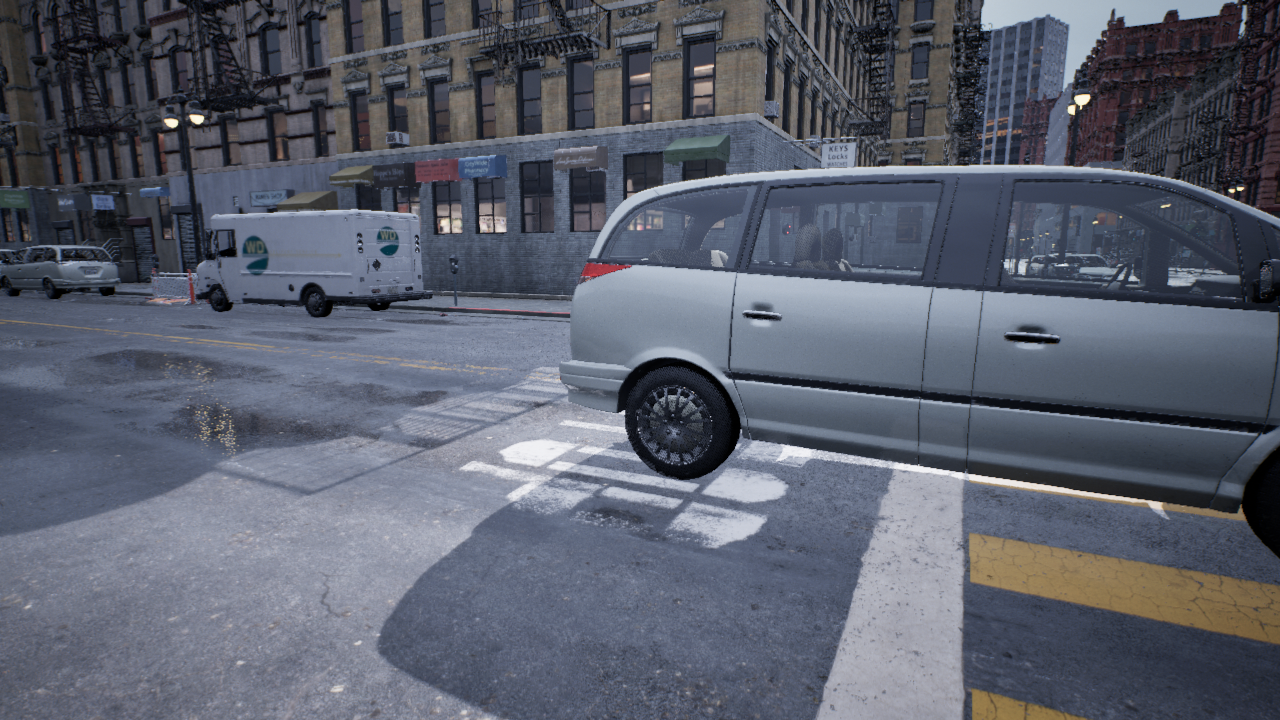
Venue: residential
Lighting: overcast
Vehicle rig: minivan